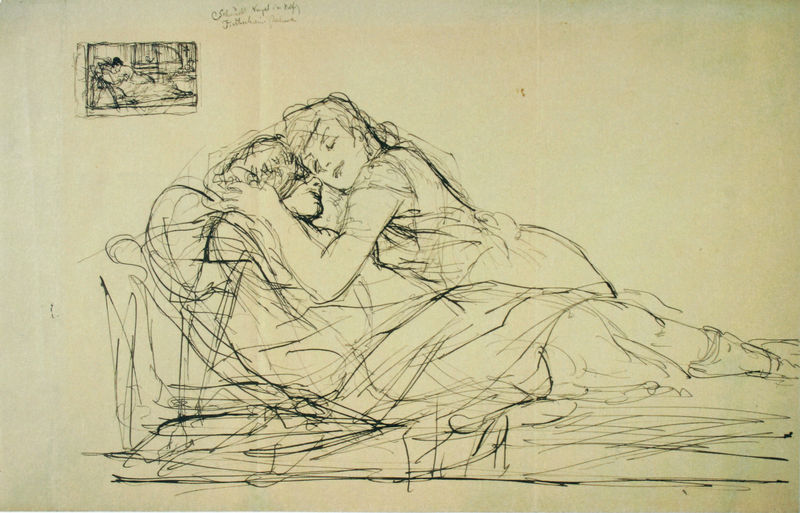
Titel: Die Braut von Corinth
Künstler: Gabriel von Max
Standort: München
Institution: Städtische Galerie im Lenbachhaus
Schlagwörter: akt, hand, kopf, körper, mann, schlaf, weiß, frauen, grob, menschen, mädchen, frau, kleid, köpfe, mund, nase, profil, raum, schwarz, skizze, zeichnung, zimmer, wand, arm, augen, bild, signatur, lange haare, decke, paar, blatt, kinn, lippen, locken, lächeln, bein, schrift, bilder, liebe, sofa, umarmung, liegen, schlafen, schlafend, zwei, studie, grafik, graphik, klein, linien, silhouette, sepia, kissen, bett, couch, liegend, geschlossen, striche, umarmen, buch, kreuz, schwarzweiss, bleistift, entwurf, nasenloch, liege, liebespaar, leibe, skizzen, miniatur, handschrift, matte, lager, zeichung, liebkosen, einschlafen, intim, bettstatt, leige, verkleinerung, umarmun, gemäldeentwurf, zu, lächenl